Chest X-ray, PA view. Patient: 19 years old, sex M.
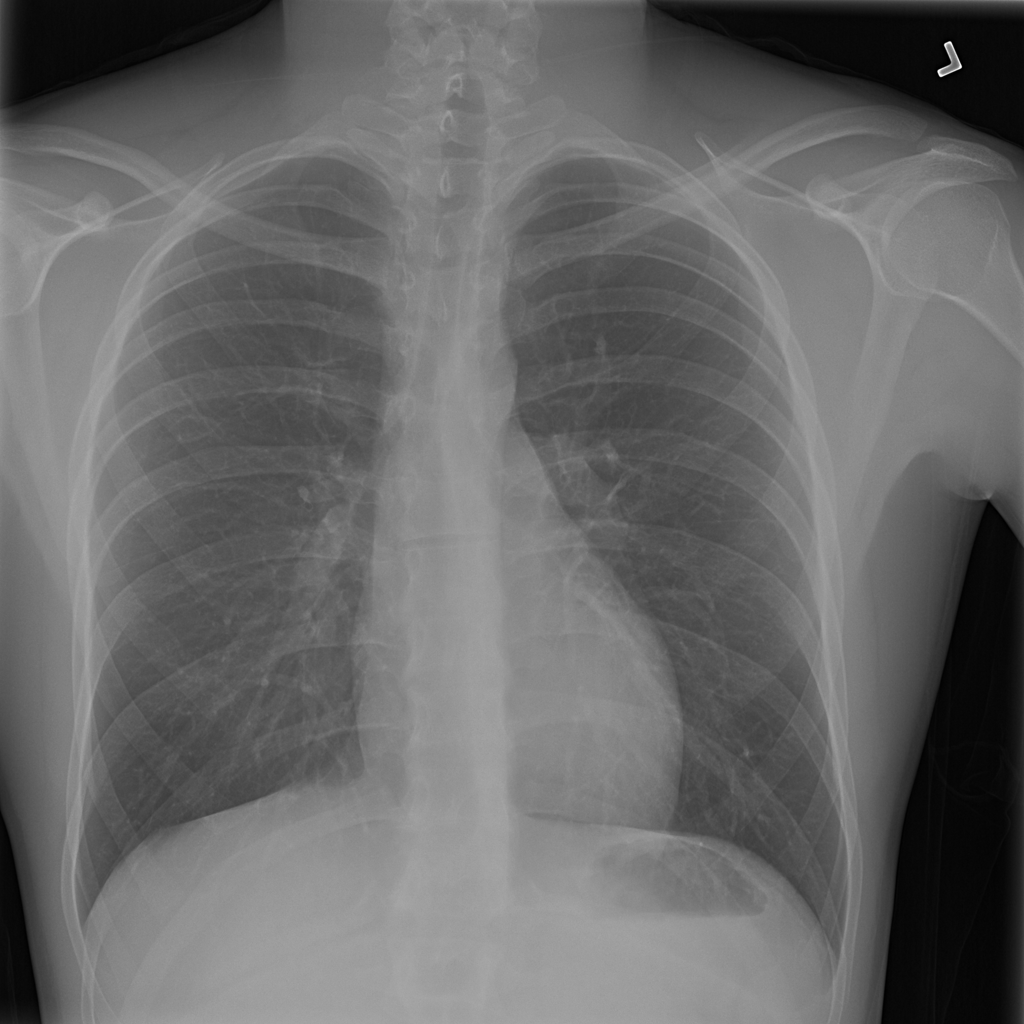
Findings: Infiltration